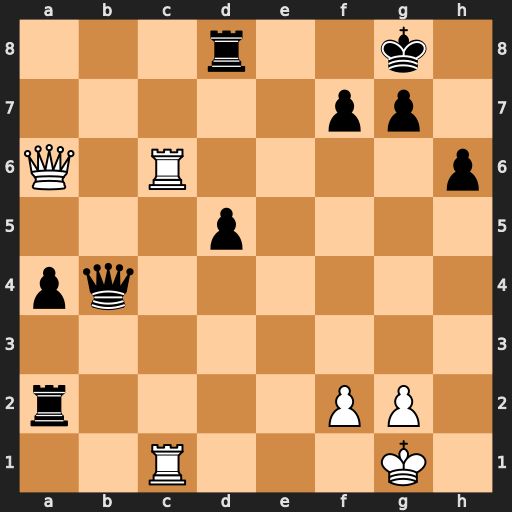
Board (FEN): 3r2k1/5pp1/Q1R4p/3p4/pq6/8/r4PP1/2R3K1
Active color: w
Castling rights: -
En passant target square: -
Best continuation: Rc8 Rxc8 Qxc8+ Qf8 Qd7 Rb2 Rc8 Rb8 Rxf8+